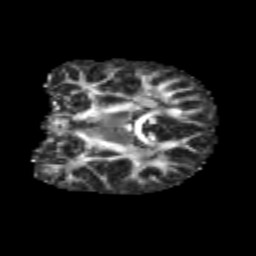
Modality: FA
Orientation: coronal
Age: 9
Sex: female
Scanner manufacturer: siemens
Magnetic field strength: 3 T
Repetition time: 3.8 s
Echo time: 0.07 s